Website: ulta-beauty
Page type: payment
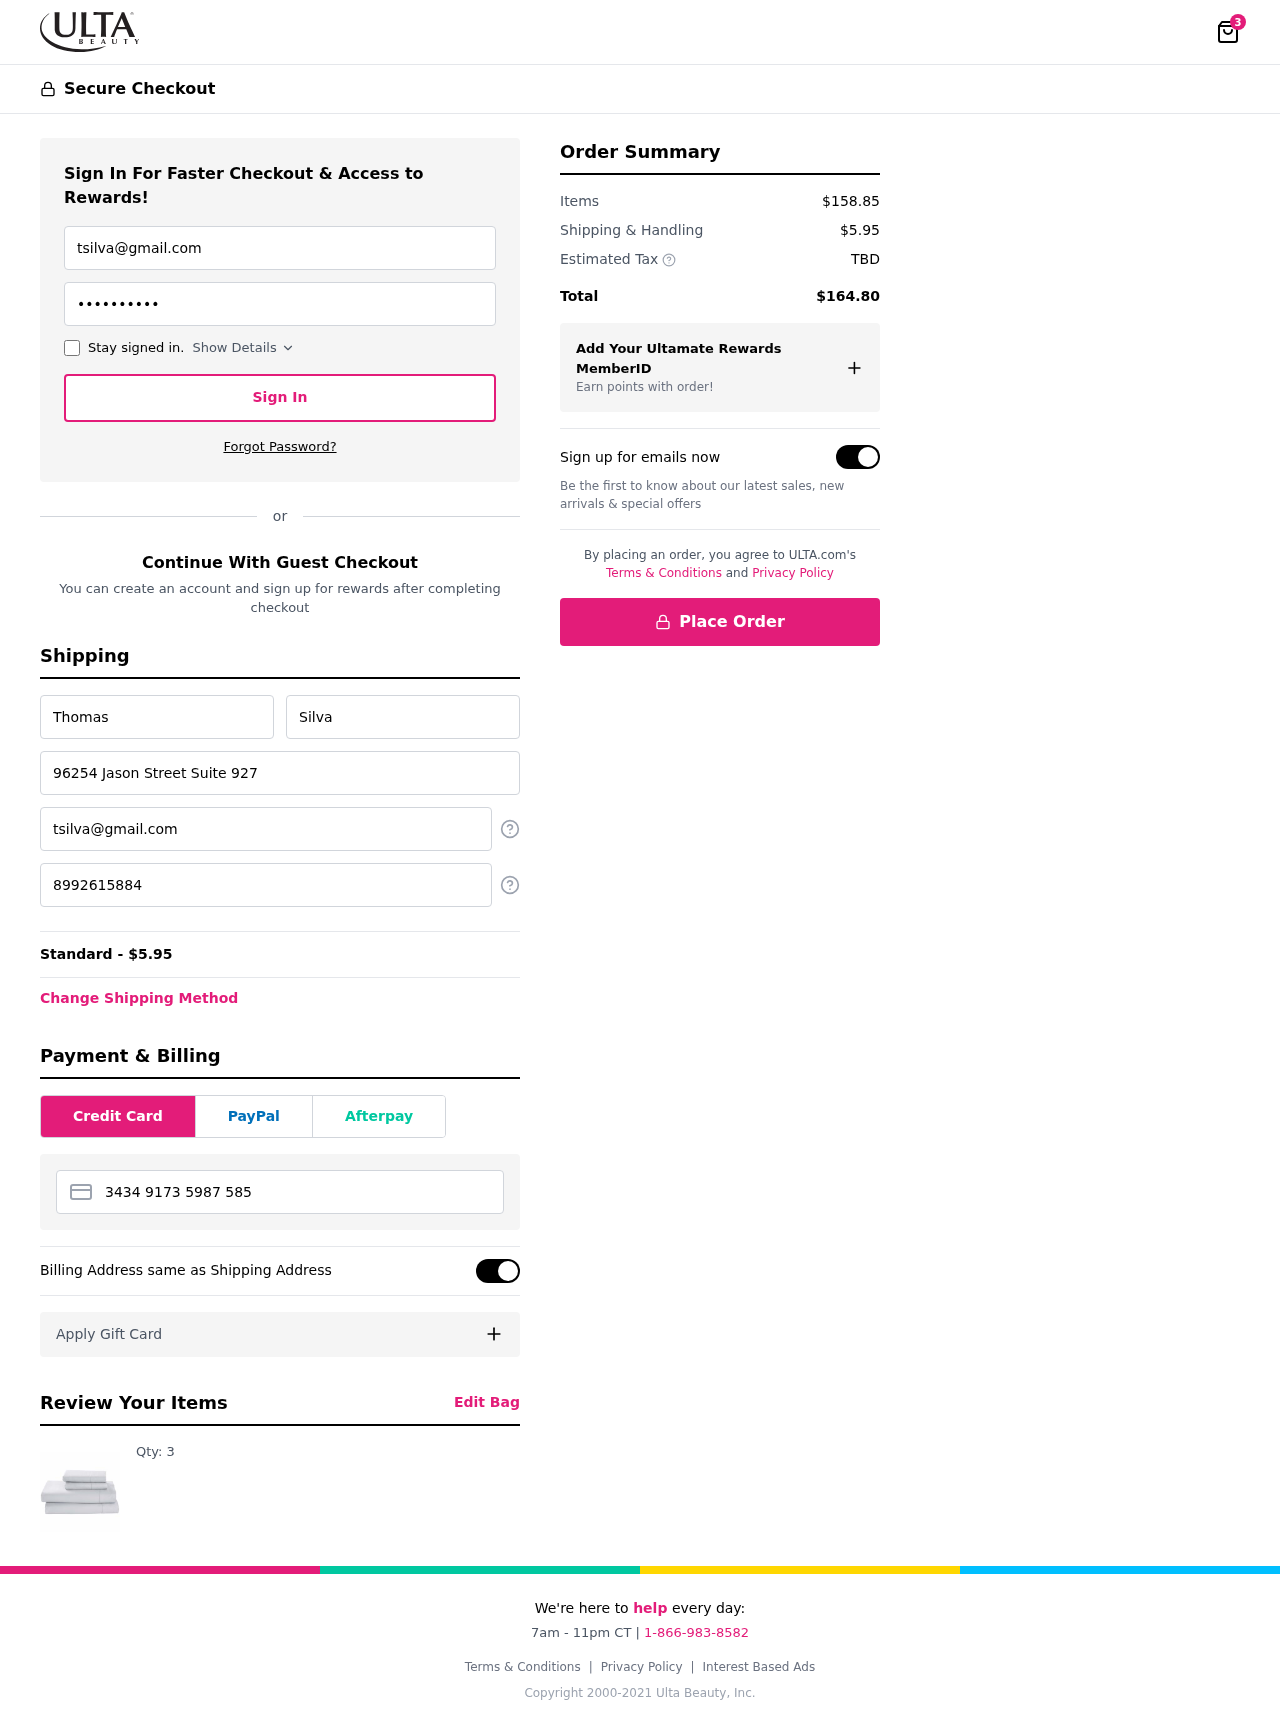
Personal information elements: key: PII_CARD_NUMBER
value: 3434 9173 5987 585
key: PII_EMAIL
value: tsilva@gmail.com
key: PII_FIRSTNAME
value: Thomas
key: PII_LASTNAME
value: Silva
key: PII_PHONE
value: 8992615884
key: PII_STREET
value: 96254 Jason Street Suite 927
Product elements: key: PRODUCT1_QUANTITY
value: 3
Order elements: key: ORDER_NUM_ITEMS
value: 3
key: ORDER_SHIPPING_COST
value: $5.95
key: ORDER_SHIPPING_COST
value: Standard - $5.95
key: ORDER_SUBTOTAL
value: $158.85
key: ORDER_TAX
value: TBD
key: ORDER_TOTAL
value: $164.80